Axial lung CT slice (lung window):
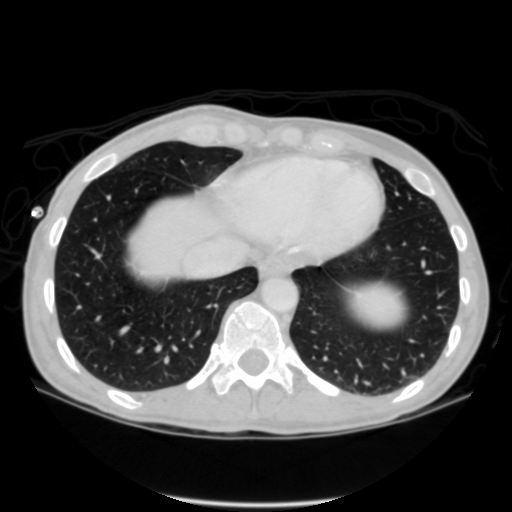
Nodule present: no